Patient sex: M
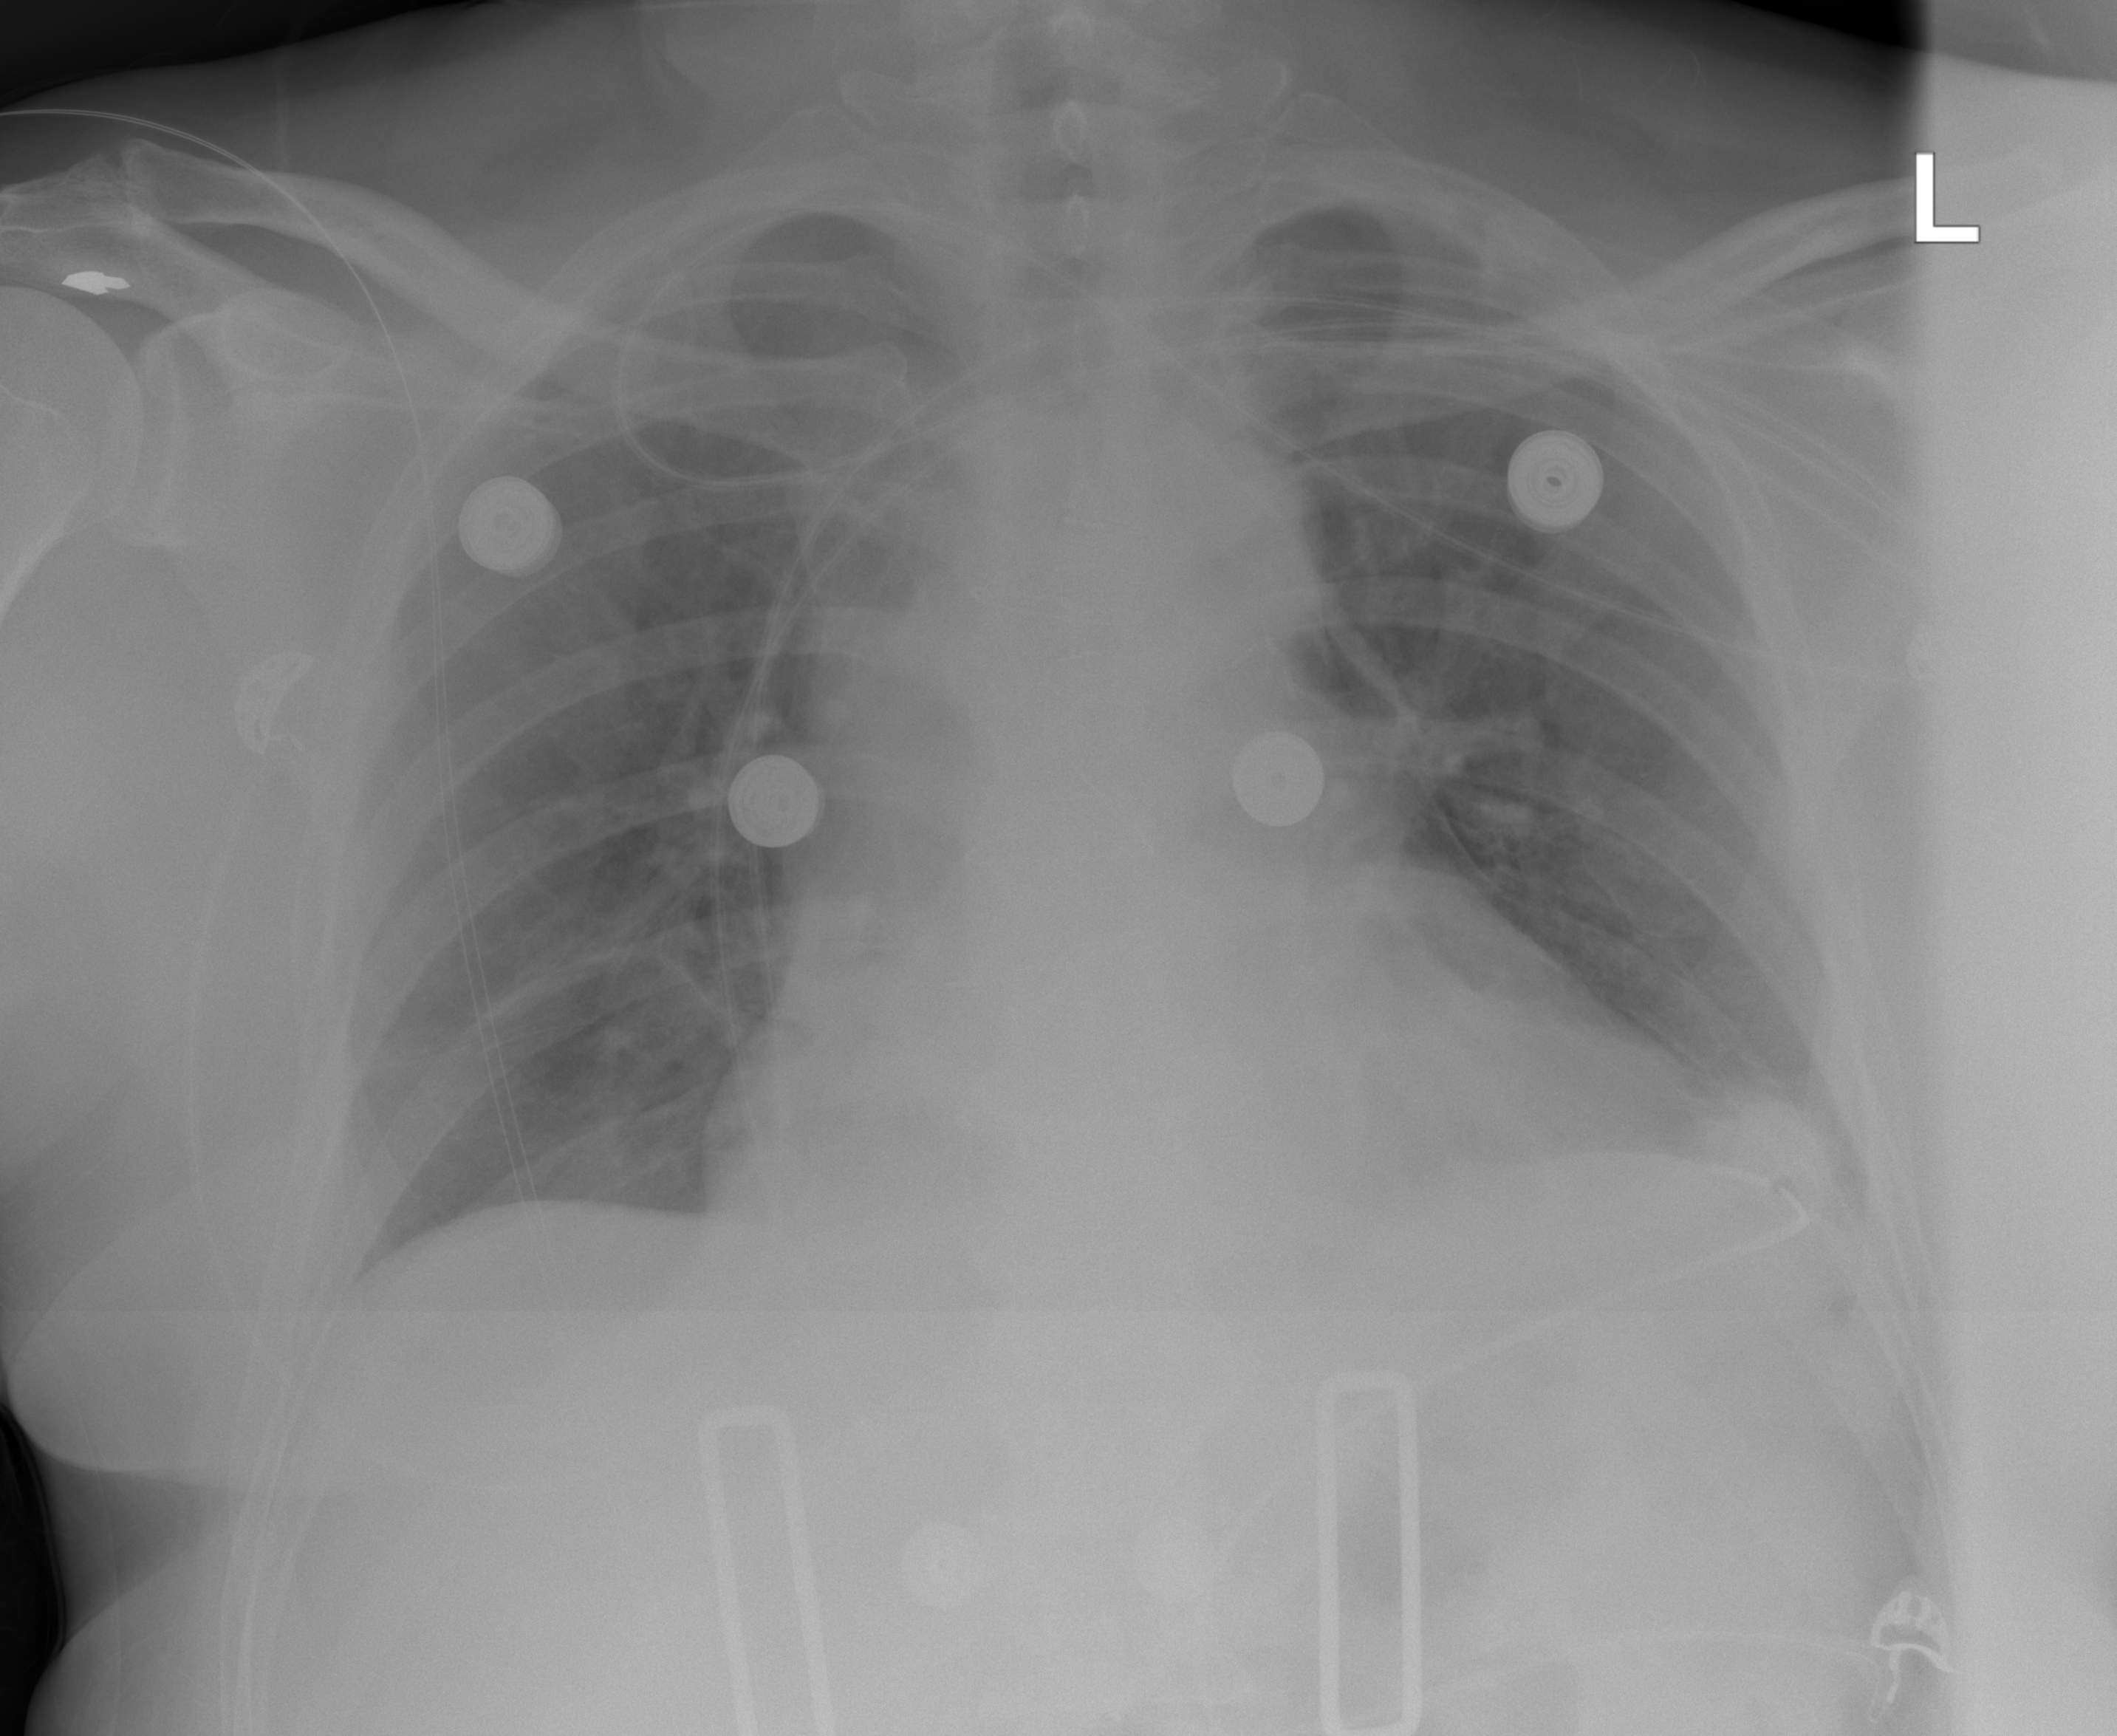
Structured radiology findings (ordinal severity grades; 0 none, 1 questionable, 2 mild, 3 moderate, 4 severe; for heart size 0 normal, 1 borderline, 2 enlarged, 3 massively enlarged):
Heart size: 2
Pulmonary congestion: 0
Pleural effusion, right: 0
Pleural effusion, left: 0
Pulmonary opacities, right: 0
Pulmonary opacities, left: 0
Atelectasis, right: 0
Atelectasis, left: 2